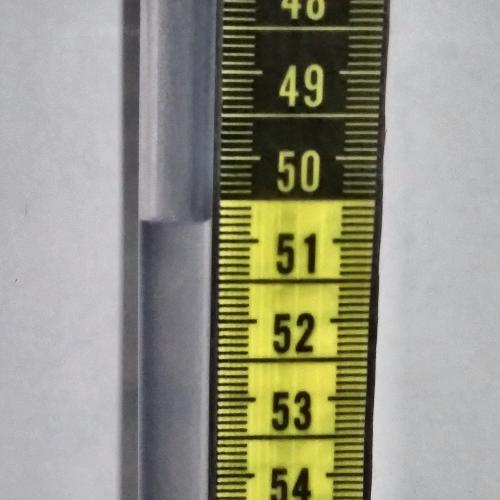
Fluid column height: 50.8 cm